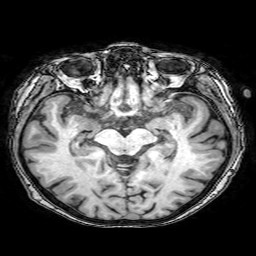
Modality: T1w
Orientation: coronal
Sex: female
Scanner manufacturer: philips
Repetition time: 0.008111 s
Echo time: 0.00371 s